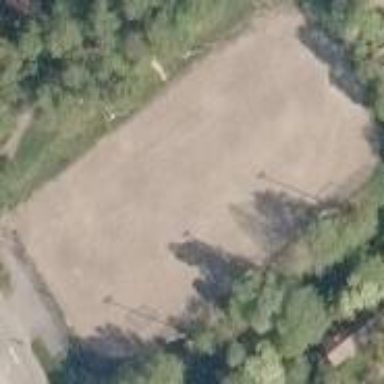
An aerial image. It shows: Multi-sport pitch with fine gravel surface for leisure land.